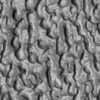
Label: not_dusty